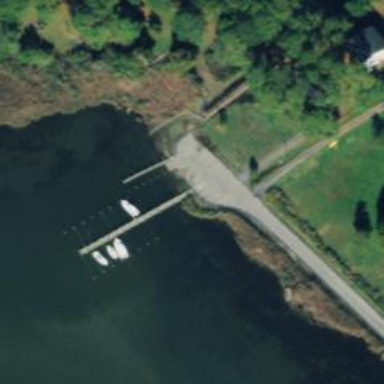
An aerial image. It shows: Slipway on leisure land.